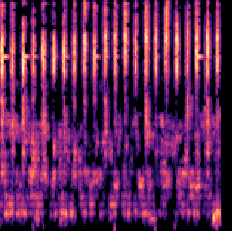
Sound class: Clock tick